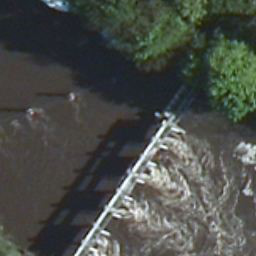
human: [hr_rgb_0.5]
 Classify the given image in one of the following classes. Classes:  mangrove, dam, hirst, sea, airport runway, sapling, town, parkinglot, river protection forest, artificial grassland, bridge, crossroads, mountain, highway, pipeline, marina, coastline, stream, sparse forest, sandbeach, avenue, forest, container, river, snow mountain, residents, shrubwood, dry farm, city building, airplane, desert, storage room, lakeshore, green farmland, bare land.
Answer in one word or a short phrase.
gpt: dam